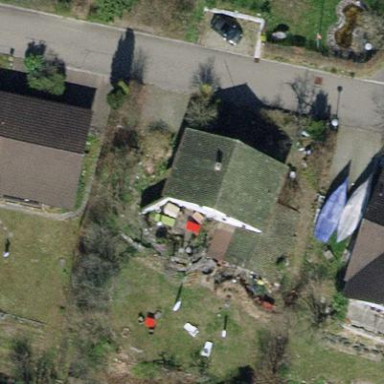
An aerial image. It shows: Detached building with gabled roof.